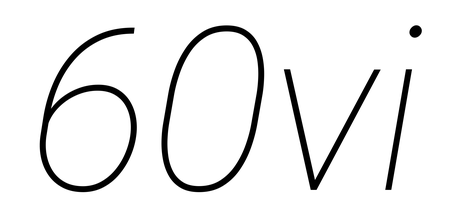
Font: Roboto-Italic_Thin_Italic